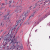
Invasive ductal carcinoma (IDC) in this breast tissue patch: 1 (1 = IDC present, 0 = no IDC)